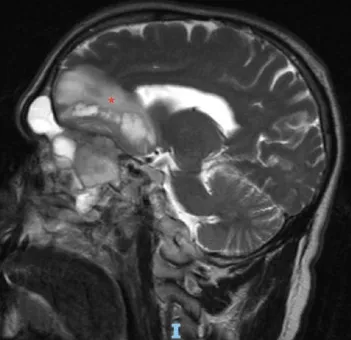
Sagittal MRI of sinonasal mass in ethmoids and extending intracranially, indicated with red asterisk (A-D).
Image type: radiology (mri)